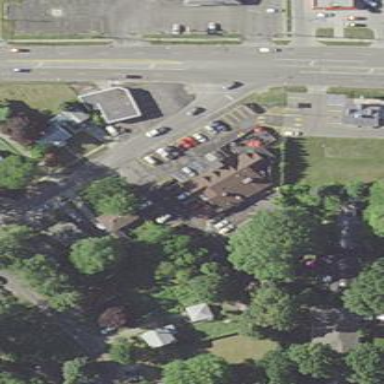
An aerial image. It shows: Parking area.